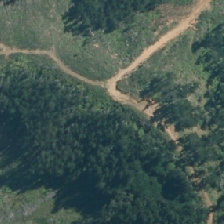
Land cover: harvested_forest